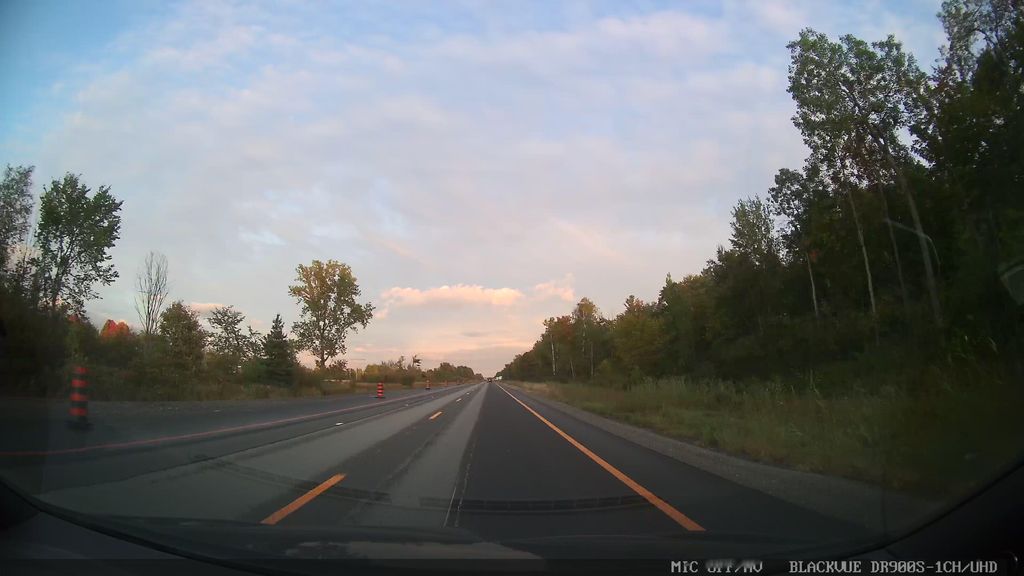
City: ottawa-gatineau